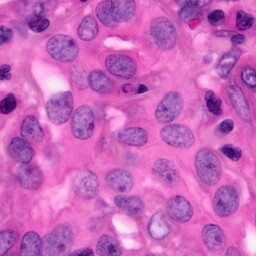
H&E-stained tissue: Pancreatic